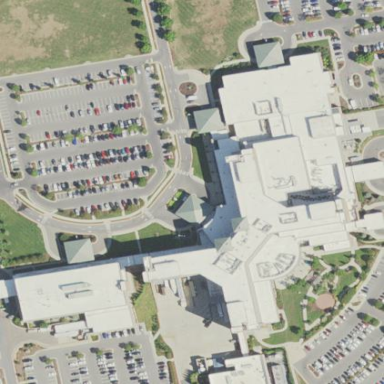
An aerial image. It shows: Hospital providing healthcare services.